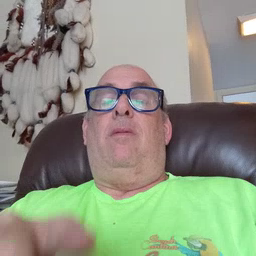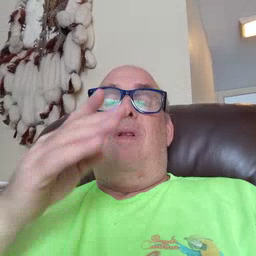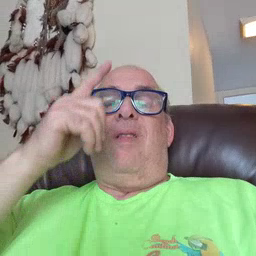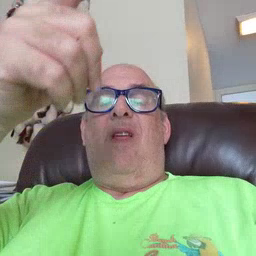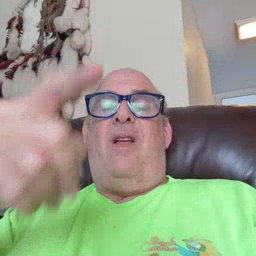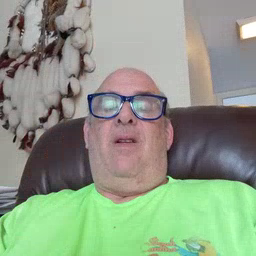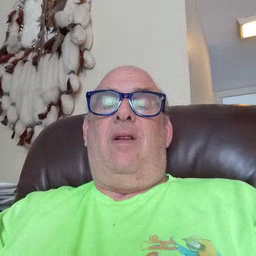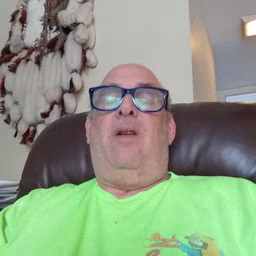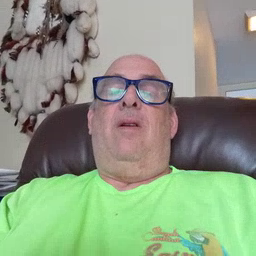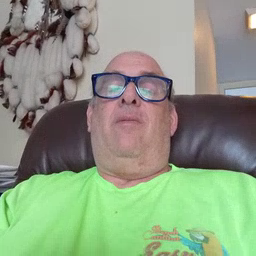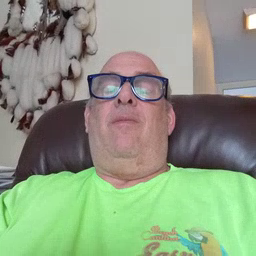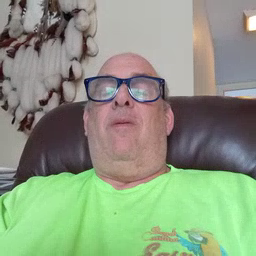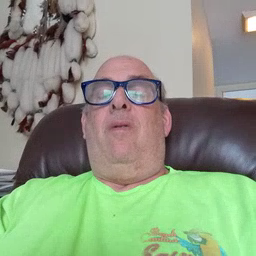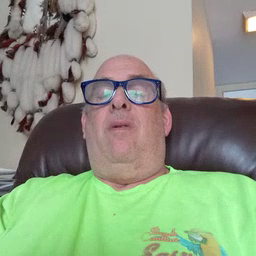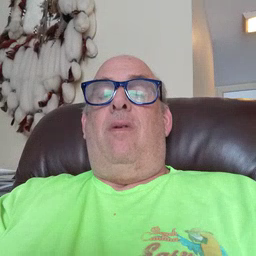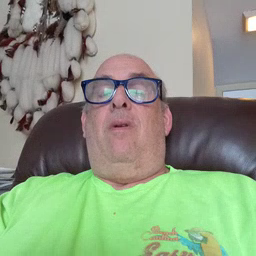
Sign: there